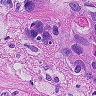
Metastatic tissue present: yes